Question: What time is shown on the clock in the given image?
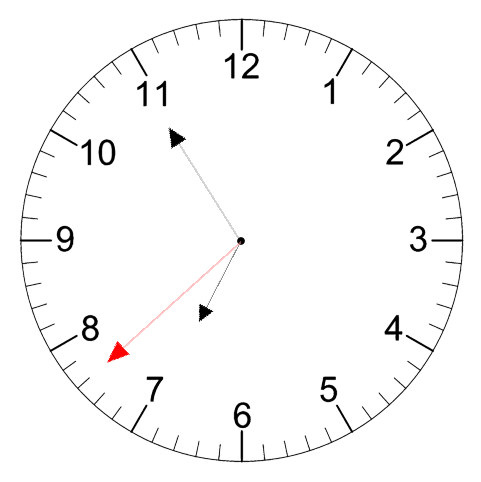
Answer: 06:54:38